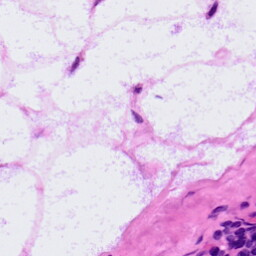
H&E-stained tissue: LymphNode